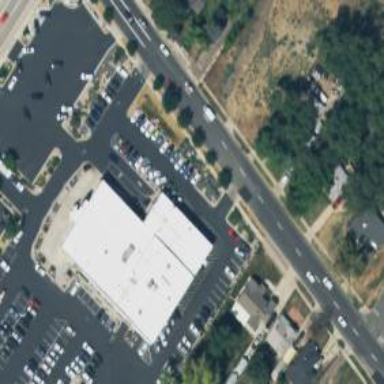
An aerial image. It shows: Building that houses car shop.